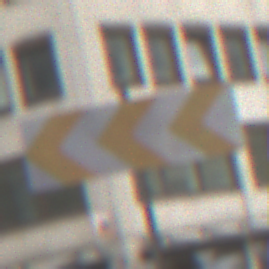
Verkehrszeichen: RichtungstafelnInKurvenGrossRechts
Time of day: Midday
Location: Outdoor (Urban)
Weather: Overcast
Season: NotSpecified
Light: Natural